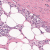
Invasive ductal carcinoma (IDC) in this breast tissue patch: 0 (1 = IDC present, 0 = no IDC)